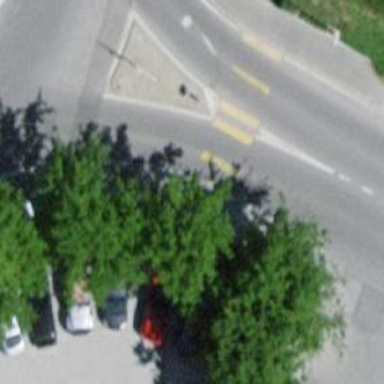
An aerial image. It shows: Zebra crossing on the road.